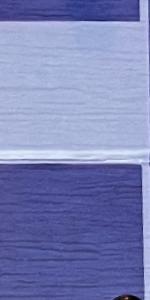
Label: Empty